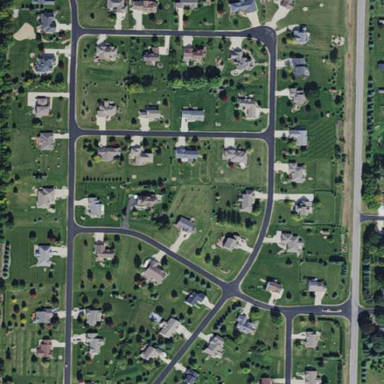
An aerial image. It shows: Residential area within neighborhood.